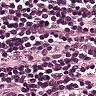
Metastatic tissue present: no